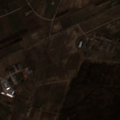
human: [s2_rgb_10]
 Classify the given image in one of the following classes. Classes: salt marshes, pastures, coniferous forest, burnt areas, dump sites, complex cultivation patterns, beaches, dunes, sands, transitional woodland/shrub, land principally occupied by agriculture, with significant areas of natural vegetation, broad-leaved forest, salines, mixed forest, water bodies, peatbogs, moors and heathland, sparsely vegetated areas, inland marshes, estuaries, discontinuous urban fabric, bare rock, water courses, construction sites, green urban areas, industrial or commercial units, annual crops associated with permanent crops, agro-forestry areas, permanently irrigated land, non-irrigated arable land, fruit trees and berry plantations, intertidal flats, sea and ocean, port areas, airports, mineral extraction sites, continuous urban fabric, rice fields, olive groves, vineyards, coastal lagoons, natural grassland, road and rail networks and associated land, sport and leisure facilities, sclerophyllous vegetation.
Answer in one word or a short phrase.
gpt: discontinuous urban fabric, non-irrigated arable land, complex cultivation patterns, broad-leaved forest